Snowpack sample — Snodgrass Mountain, Crested Butte, Colorado (2/4/25, 12:06 PM MST)
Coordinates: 38.923, -106.968
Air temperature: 35 °F
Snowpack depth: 80 cm
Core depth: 20 cm
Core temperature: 33.8 °F
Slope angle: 14°, slope face: 78°
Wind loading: low
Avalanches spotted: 0
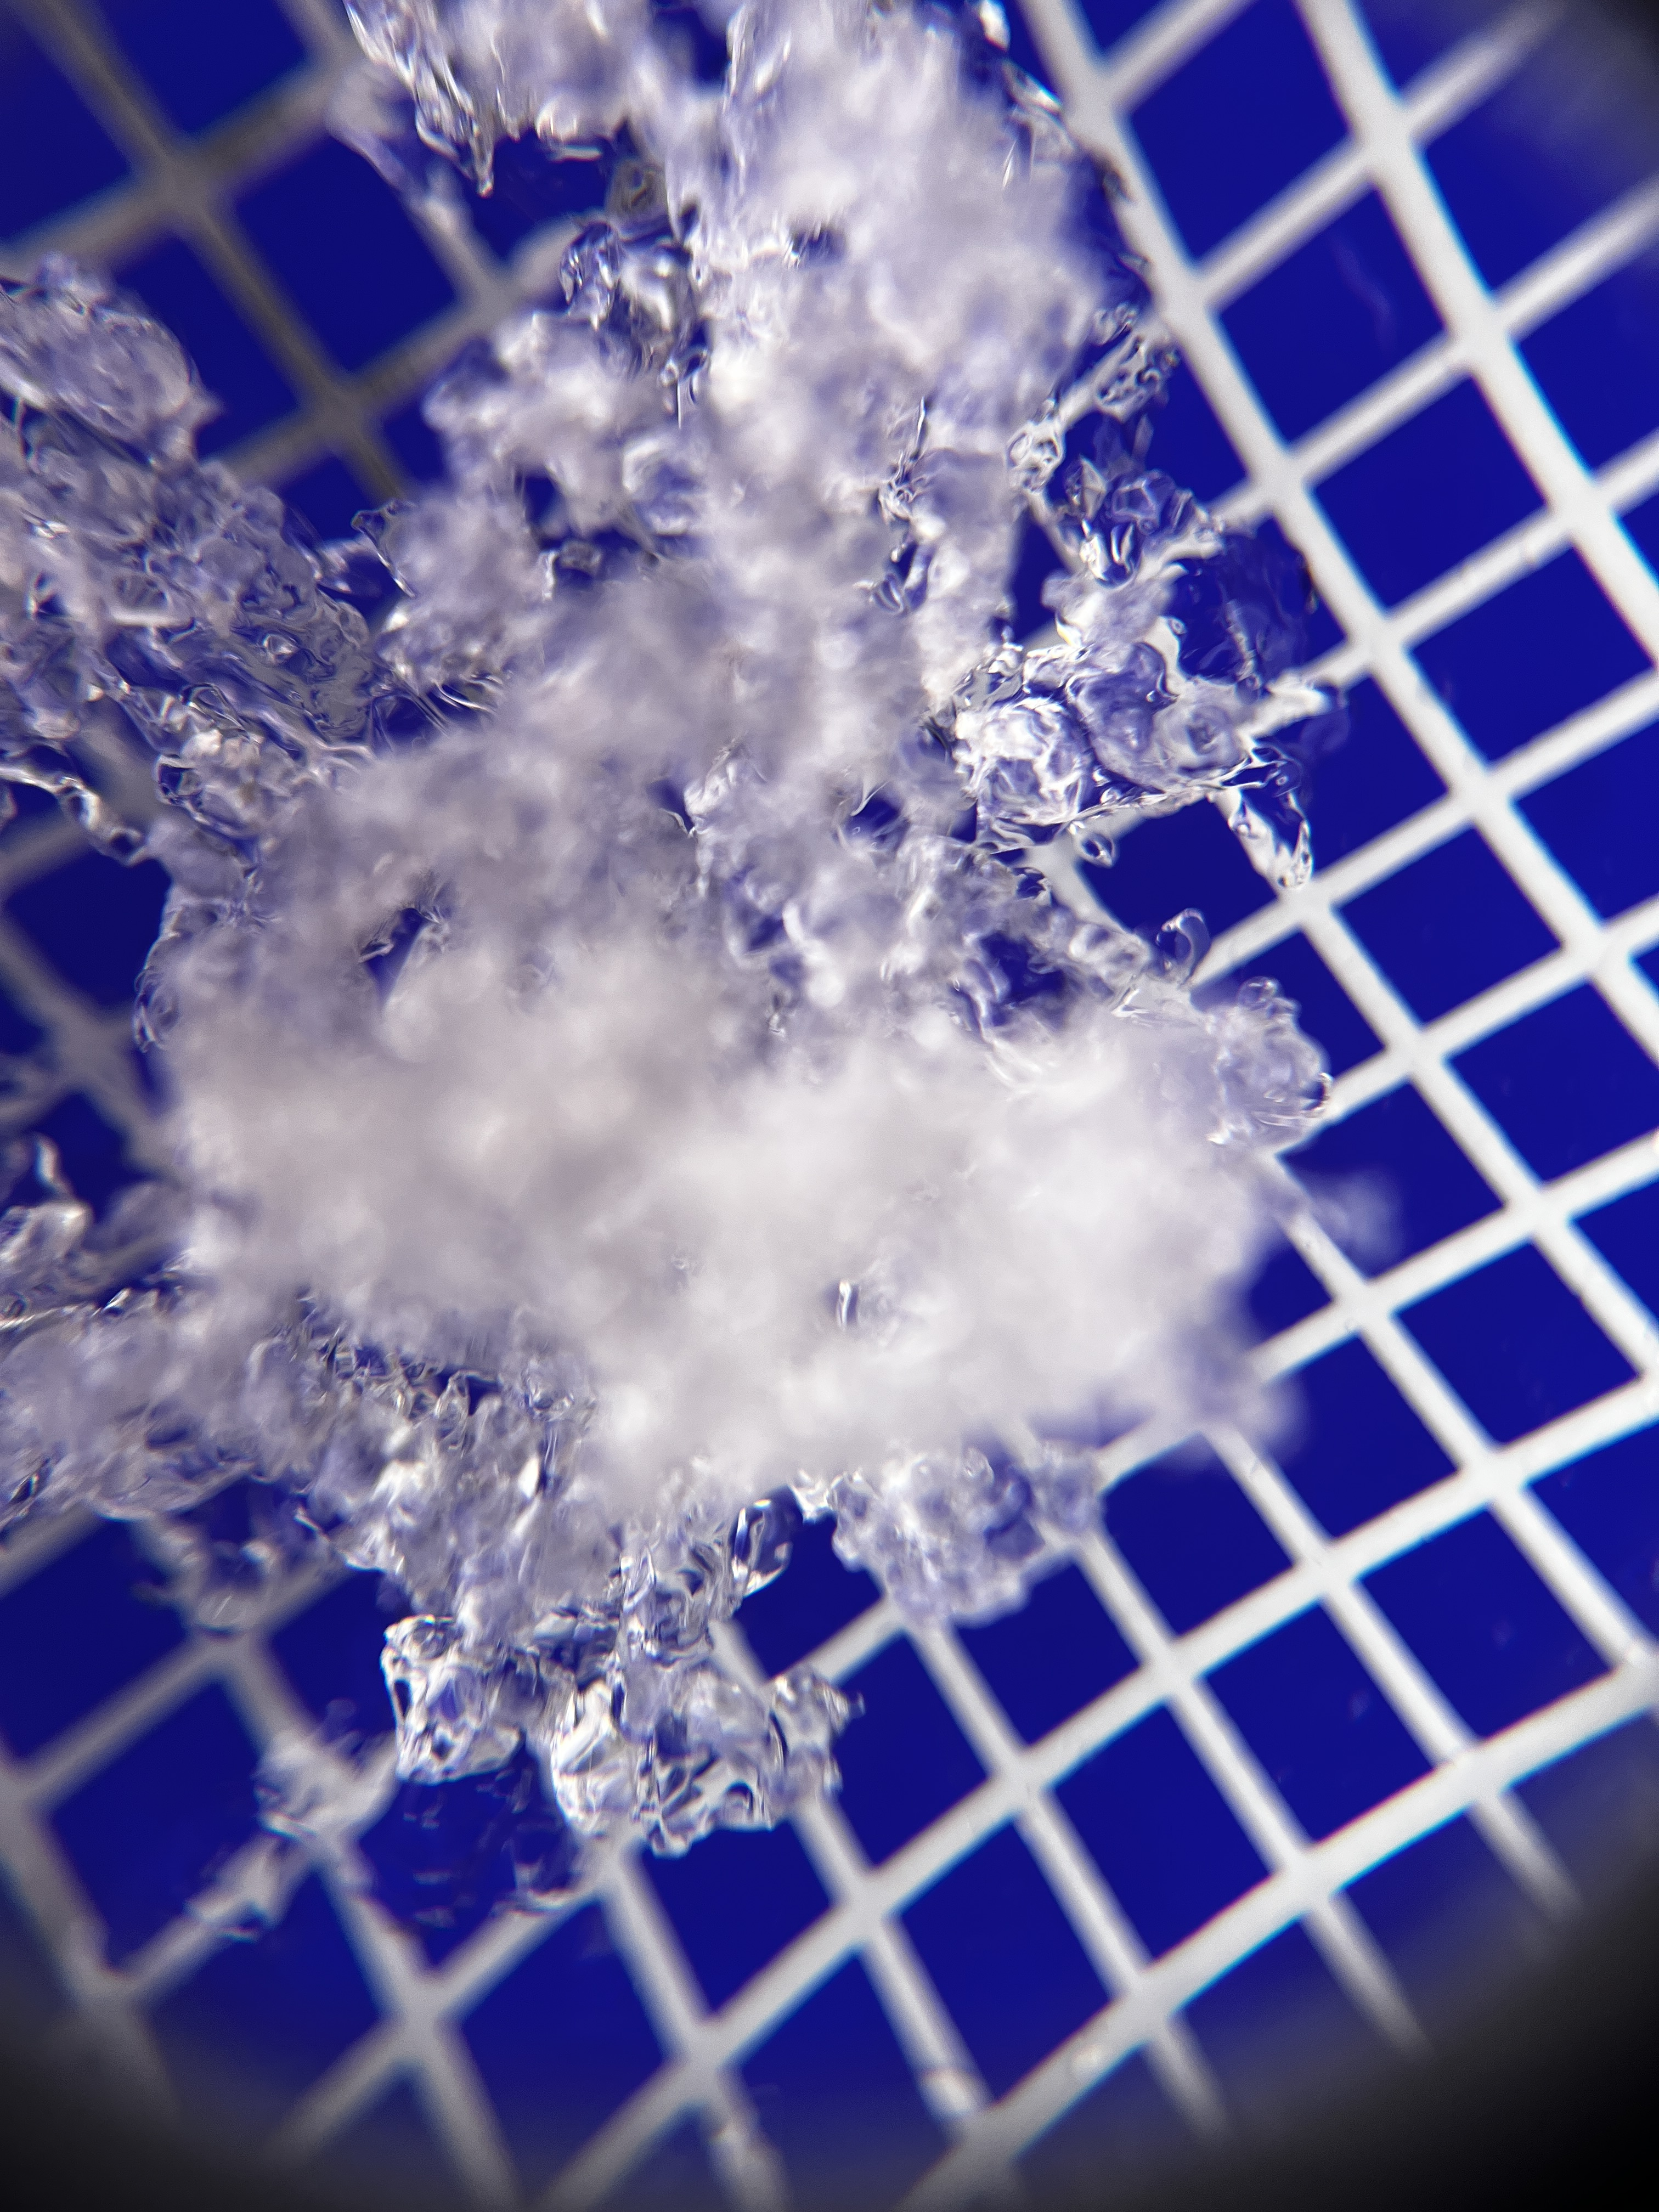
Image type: magnified_profile
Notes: No avalanches nearby, unusually warm weather for the last month reported by residents, Collected 25 yards from treeline